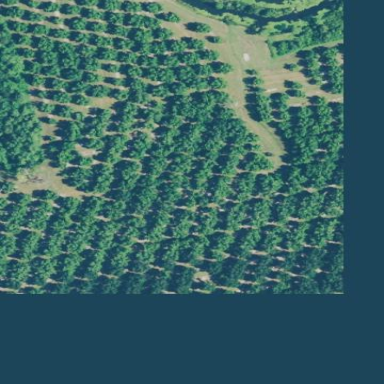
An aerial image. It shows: Orchard.